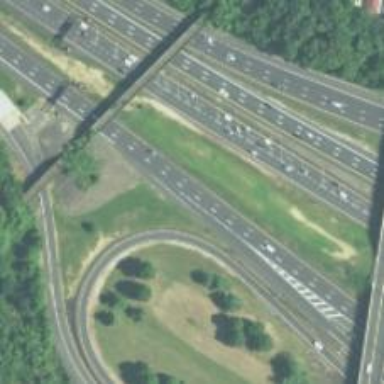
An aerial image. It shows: Motorway junction.